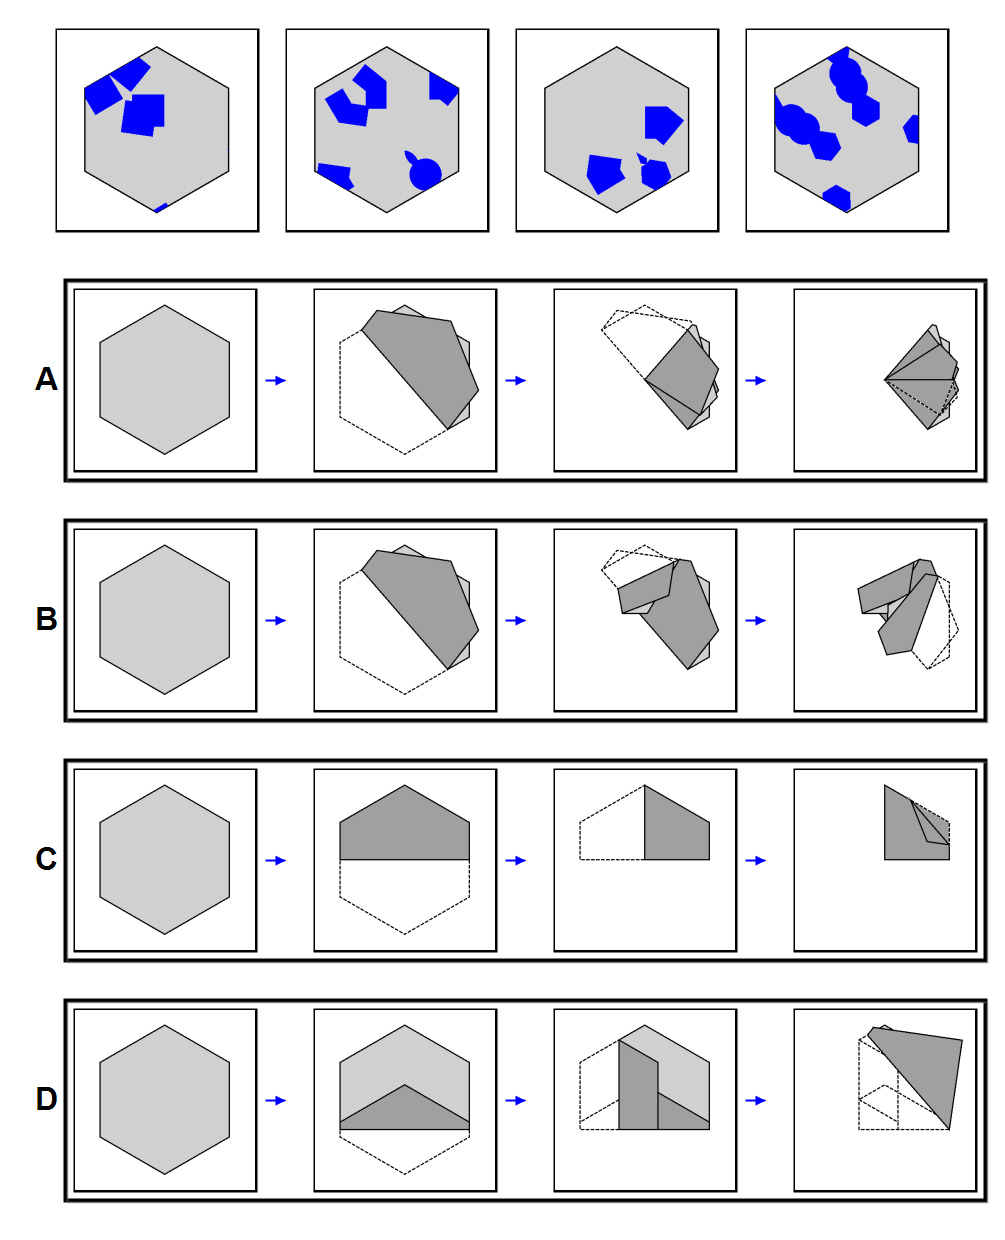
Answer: B